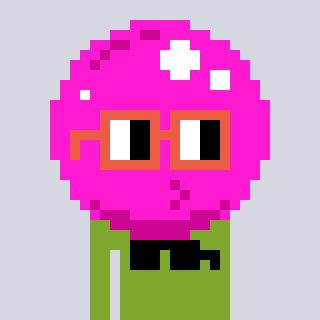
a pixel art character with square orange glasses, a bubblegum-shaped head and a slimegreen-colored body on a cool background